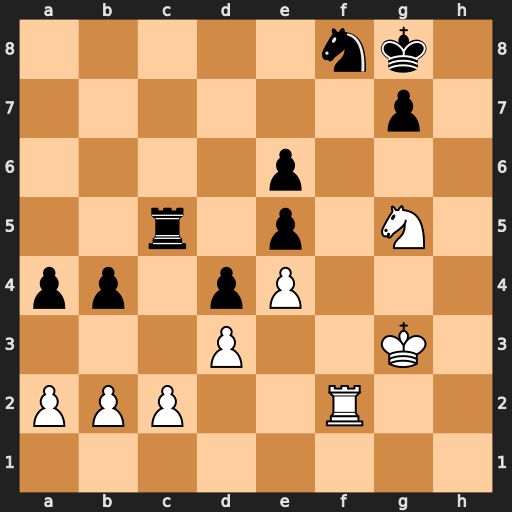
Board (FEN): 5nk1/6p1/4p3/2r1p1N1/pp1pP3/3P2K1/PPP2R2/8
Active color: w
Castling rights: -
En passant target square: -
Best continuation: Rxf8+ Kxf8 Nxe6+ Kf7 Nxc5